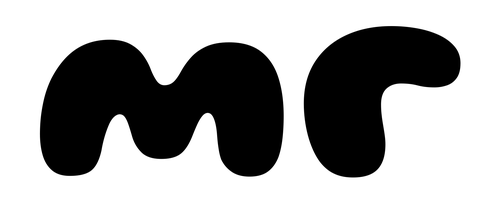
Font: Gluten_ExtraBold